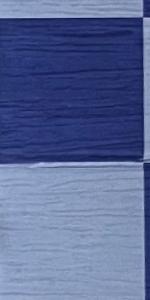
Label: Empty